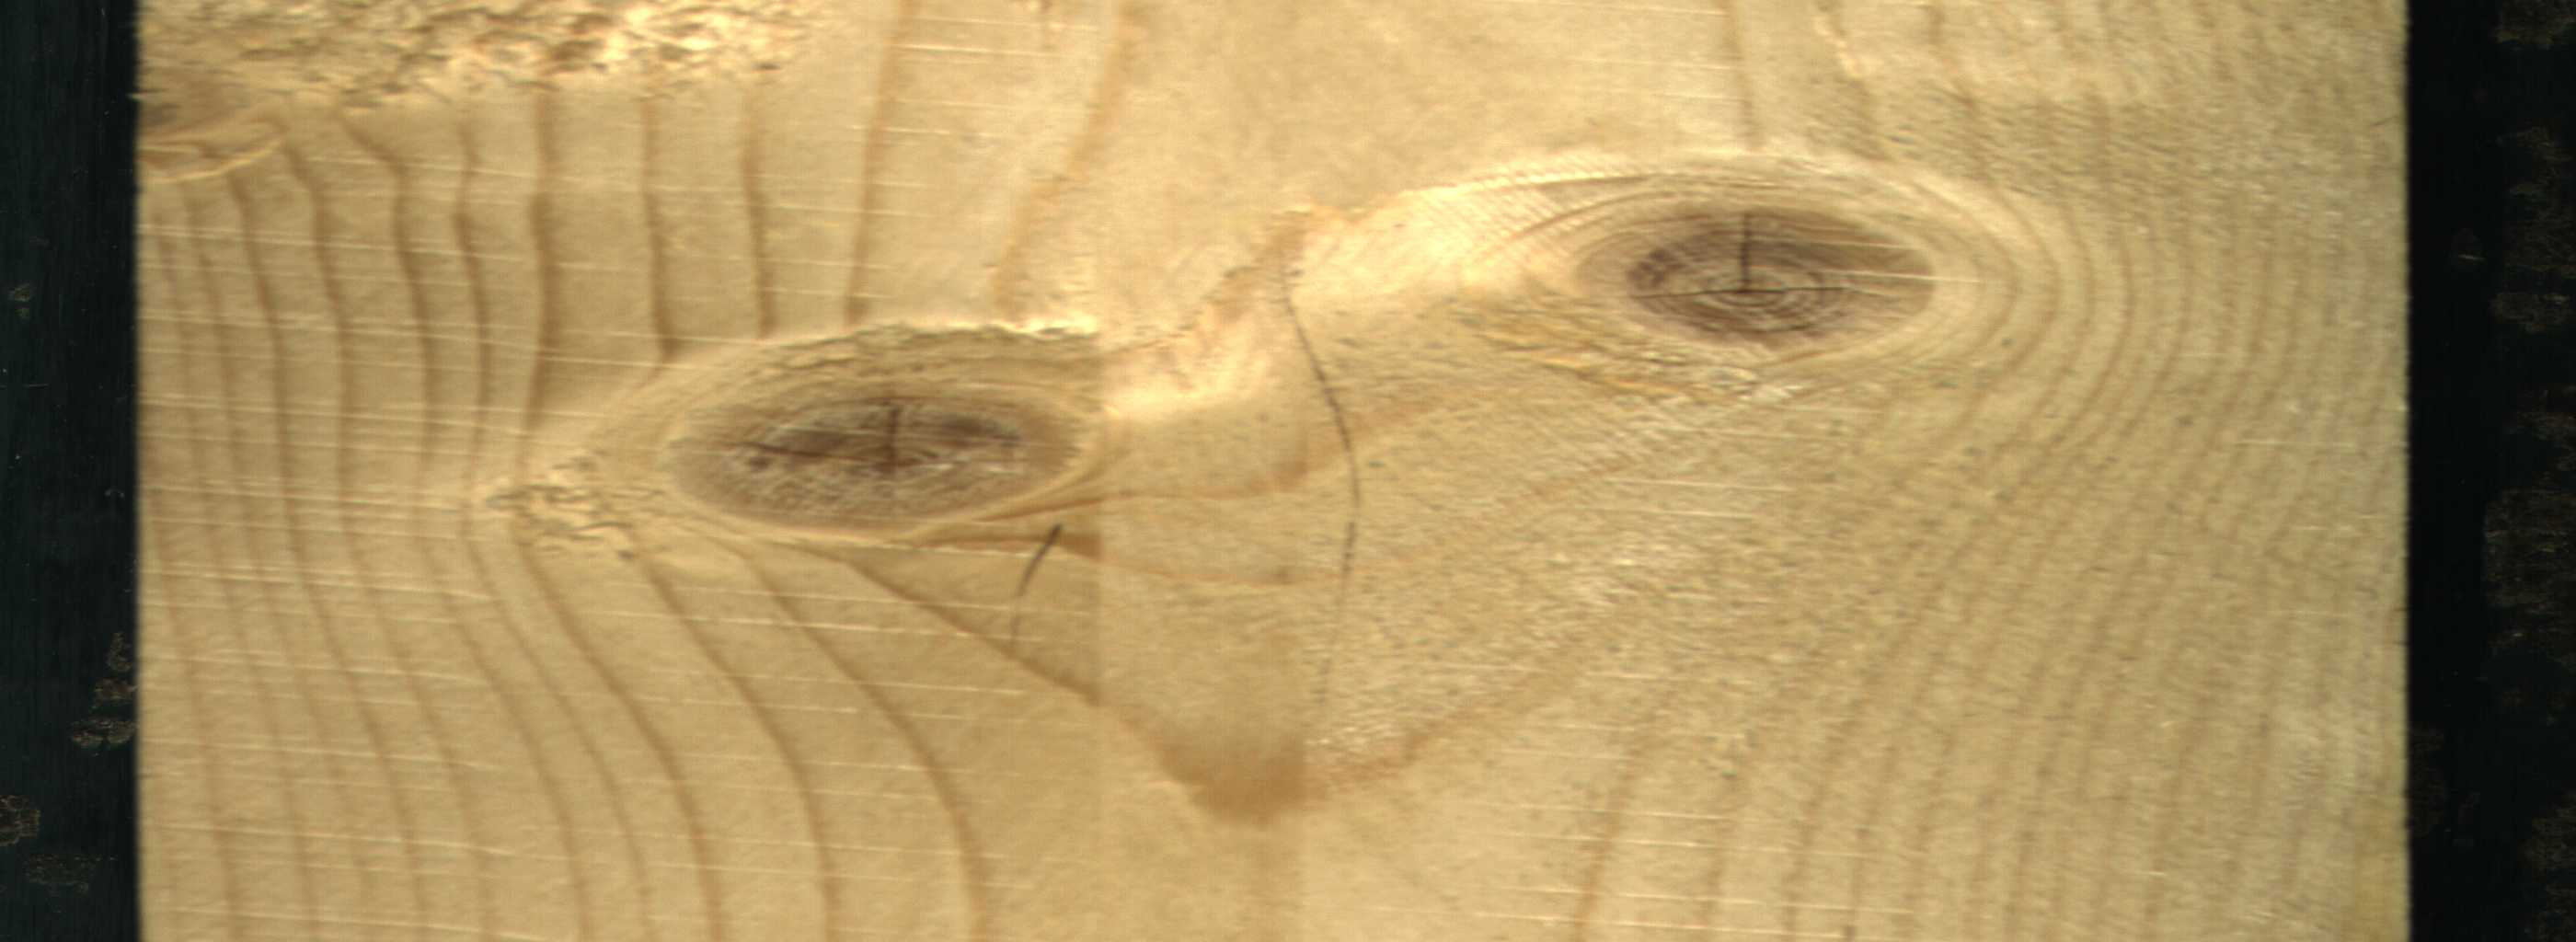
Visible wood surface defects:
knot_with_crack
Live_Knot
Live_Knot